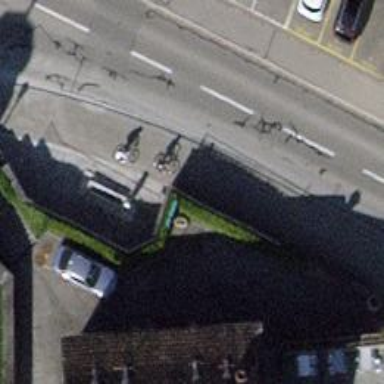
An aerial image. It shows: Wall barrier.